Field crop: maize
Growth stage: 2
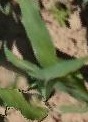
Species: maize